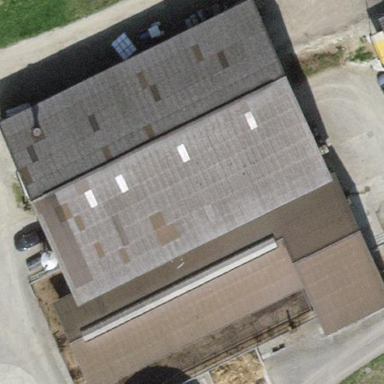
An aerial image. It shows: Farm auxiliary building.